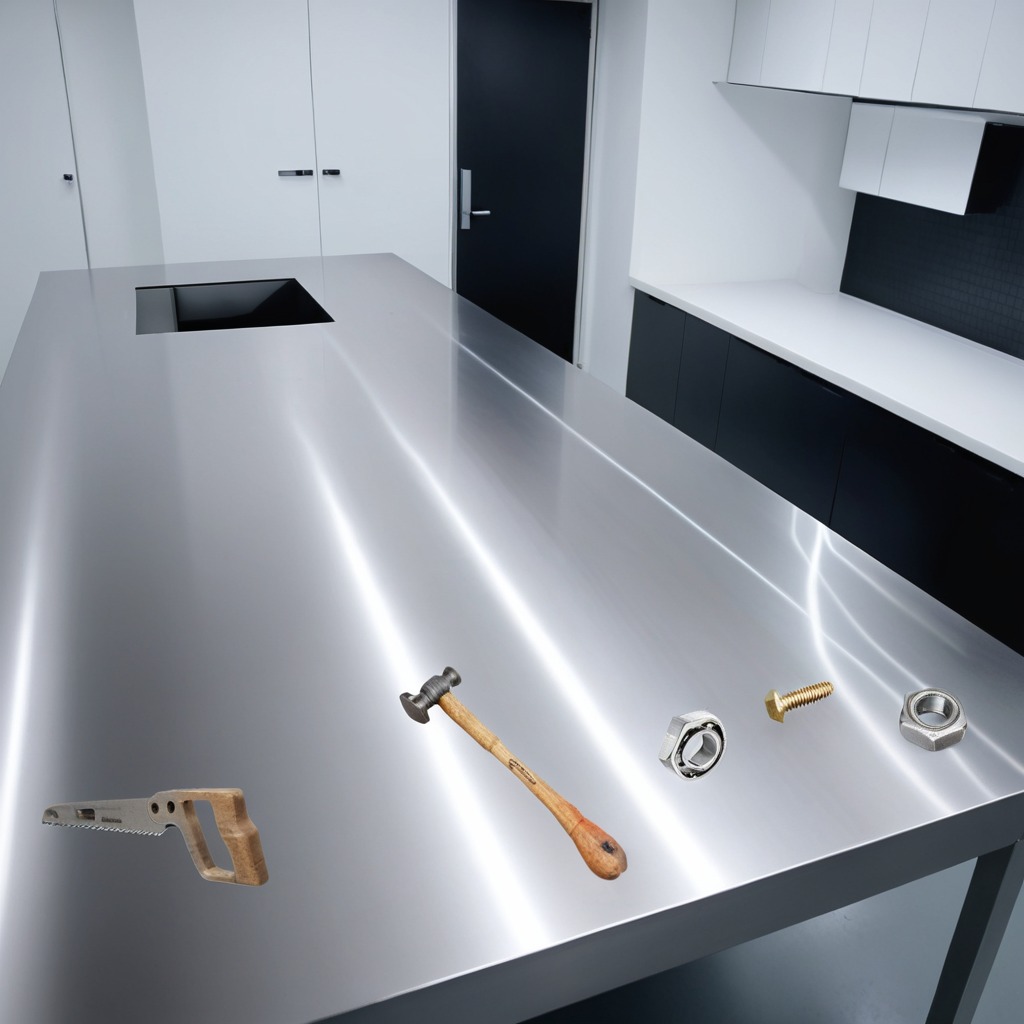
A metal ball bearing, a hammer, a metal machine screw, a handheld metal saw, and a metal nut are lying on the stainless steel table.